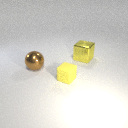
large yellow metal cube behind large brown metal sphere